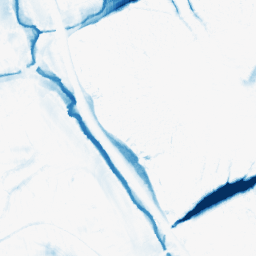
Category: morphological
Decomposition family: morphological_ellipse
Decomposition parameters: operation: closing
width: 30
height: 20
Upsampling method: regularized
Upsampling parameters: scale: 4
lambda_reg: 0.001
Upsampling scale: 4